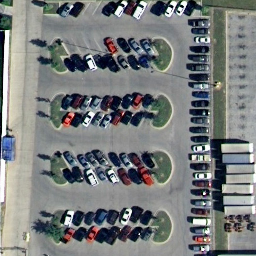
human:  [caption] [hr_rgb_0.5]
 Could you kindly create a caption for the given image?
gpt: It is a parking lot with many cars parked neatly and many parking spots are free .

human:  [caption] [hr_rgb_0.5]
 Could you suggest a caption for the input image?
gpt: Many cars parked neatly with many empty parking spaces in the parking lot .

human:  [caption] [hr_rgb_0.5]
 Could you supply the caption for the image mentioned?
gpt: Lots of cars parked neatly in the parking lot .

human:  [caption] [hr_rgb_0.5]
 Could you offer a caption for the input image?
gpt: Lots of cars parked in lines in the parking lot .

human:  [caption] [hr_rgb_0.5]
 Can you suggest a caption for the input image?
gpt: Many cars parked in lines with many free parking spots in the parking lot .